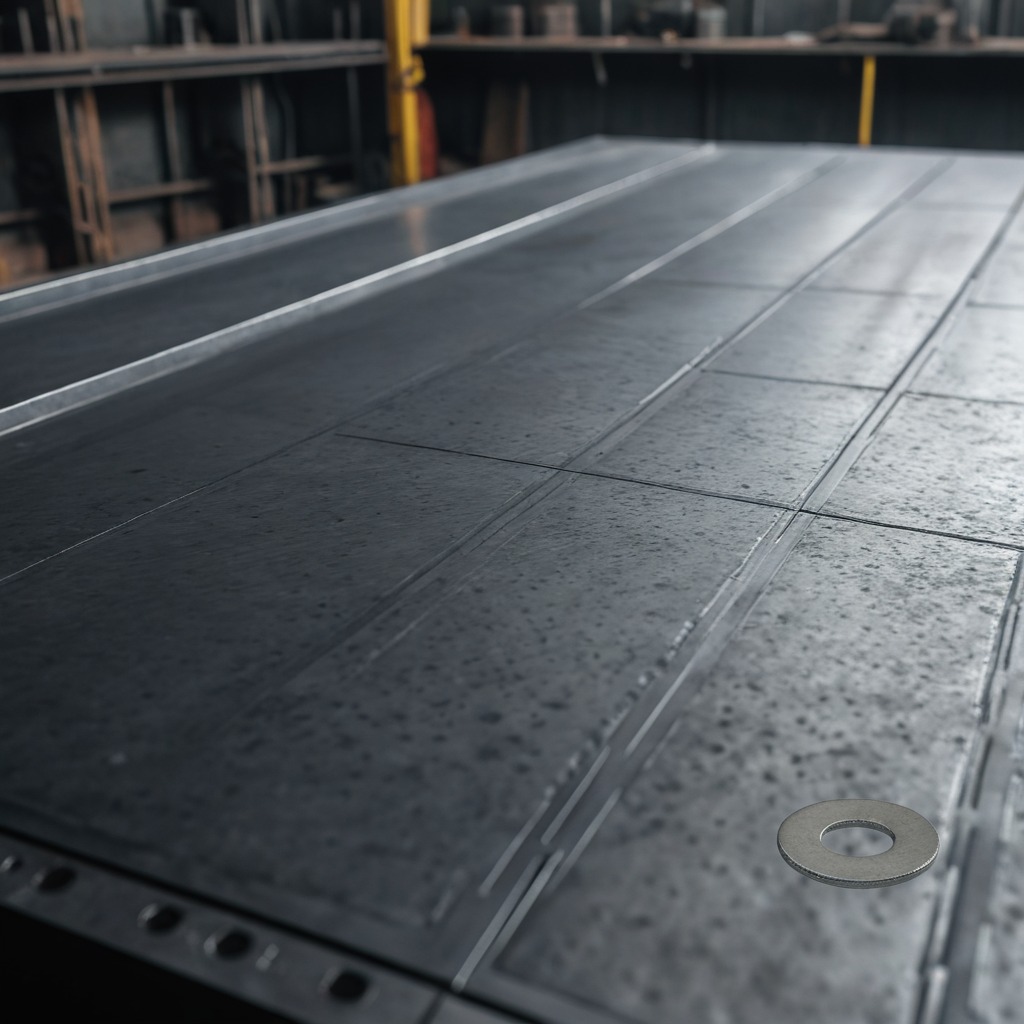
A flat metal washer is lying on the cold steel table in a mining workshop.